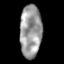
Tissue: lung
Cell type: Epithelial cells
Senescence score: 0.2049
Nuclear area (px): 1132
Mean DAPI intensity: 153.086